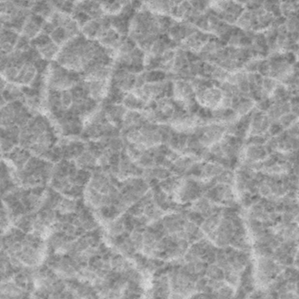
Label: frost